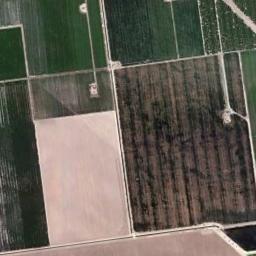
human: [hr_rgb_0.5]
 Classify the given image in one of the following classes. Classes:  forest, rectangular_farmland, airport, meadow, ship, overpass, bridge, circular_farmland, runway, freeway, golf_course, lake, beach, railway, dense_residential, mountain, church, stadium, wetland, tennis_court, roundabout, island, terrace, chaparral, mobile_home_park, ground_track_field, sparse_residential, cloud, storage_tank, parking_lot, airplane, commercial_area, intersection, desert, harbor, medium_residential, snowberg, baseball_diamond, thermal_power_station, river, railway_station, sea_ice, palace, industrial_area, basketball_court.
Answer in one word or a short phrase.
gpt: rectangular_farmland